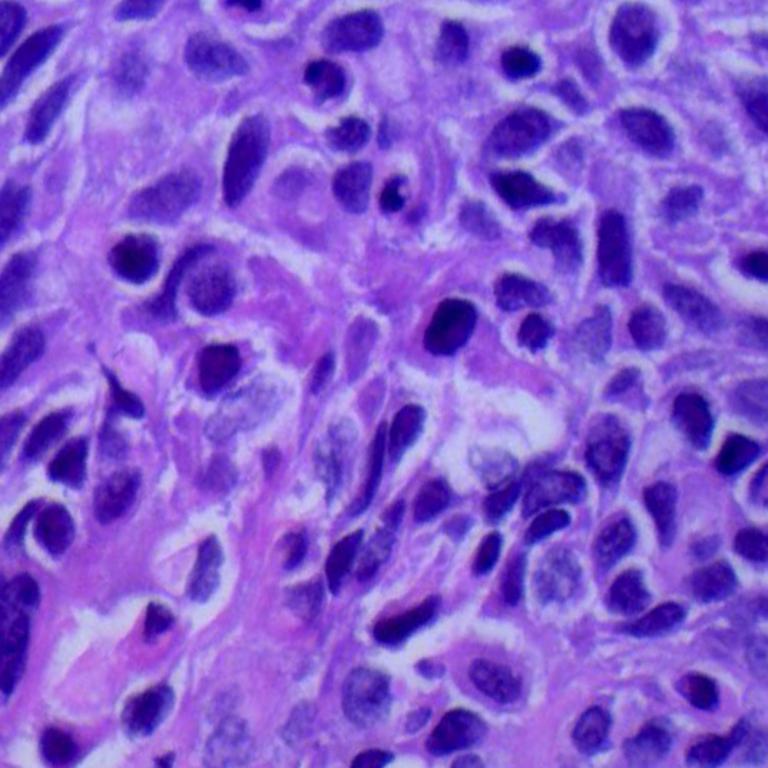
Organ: lung
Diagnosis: squamous carcinomas